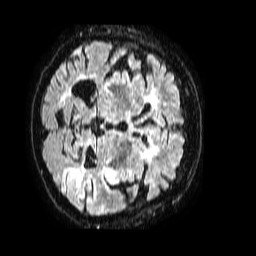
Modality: FLAIR
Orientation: axial
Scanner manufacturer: philips
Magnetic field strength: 1.5 T
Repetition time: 4.8 s
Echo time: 0.3 s